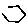
Label: hexagon